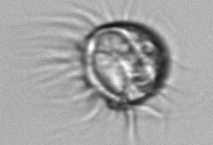
Label: Leegaardiella_ovalis